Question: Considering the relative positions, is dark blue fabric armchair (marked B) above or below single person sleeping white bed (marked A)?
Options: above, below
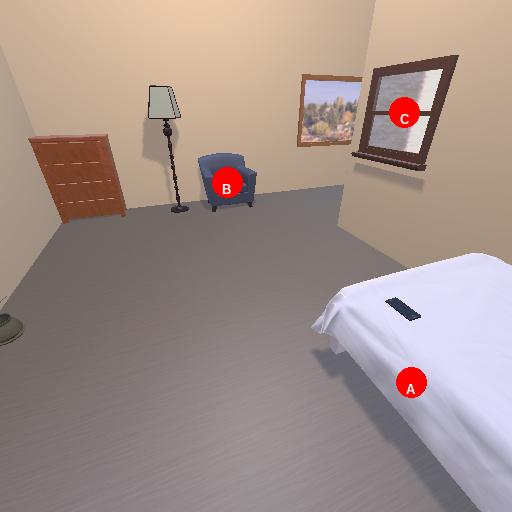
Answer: above